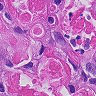
Metastatic tissue present: yes